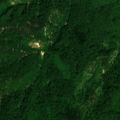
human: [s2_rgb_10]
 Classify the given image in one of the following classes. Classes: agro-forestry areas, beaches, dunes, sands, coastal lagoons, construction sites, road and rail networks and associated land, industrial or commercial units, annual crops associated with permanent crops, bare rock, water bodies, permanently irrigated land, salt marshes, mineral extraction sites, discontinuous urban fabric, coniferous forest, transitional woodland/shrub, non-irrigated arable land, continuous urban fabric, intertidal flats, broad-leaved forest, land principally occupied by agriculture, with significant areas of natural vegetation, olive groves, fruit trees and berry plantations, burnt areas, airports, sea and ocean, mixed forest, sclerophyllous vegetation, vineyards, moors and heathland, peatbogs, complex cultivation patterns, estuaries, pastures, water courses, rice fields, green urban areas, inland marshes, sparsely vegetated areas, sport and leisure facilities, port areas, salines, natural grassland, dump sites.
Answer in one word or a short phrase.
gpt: broad-leaved forest